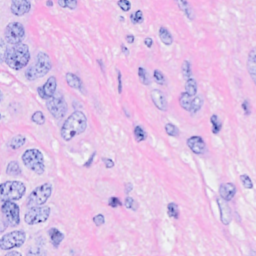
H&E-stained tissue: Breast